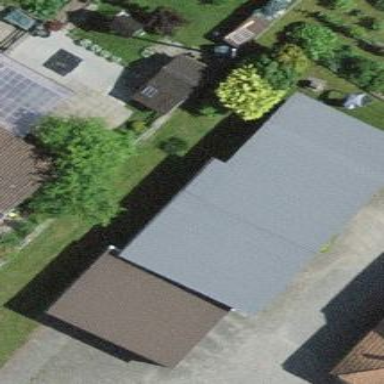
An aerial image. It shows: View of roof of building.